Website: lowes
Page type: newsletter-management
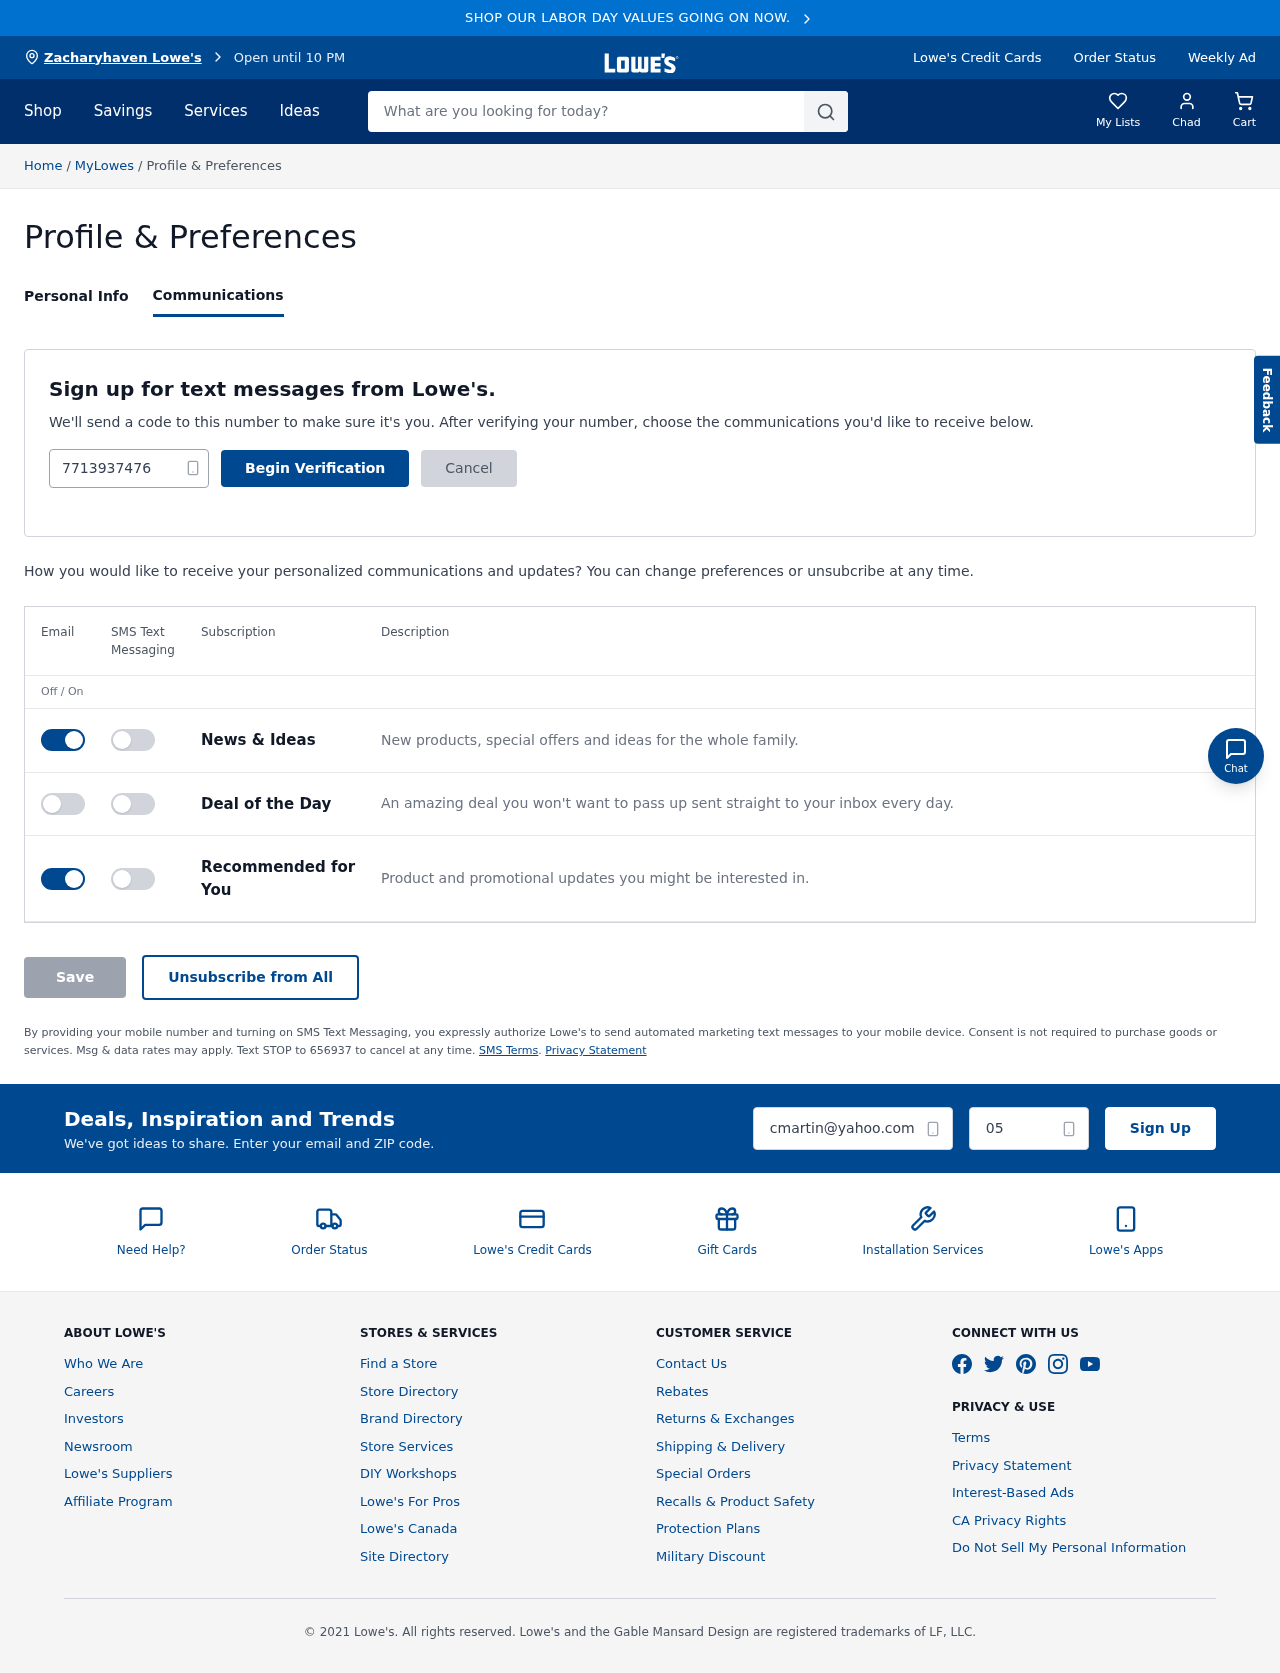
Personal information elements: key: PII_CITY
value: Zacharyhaven Lowe's
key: PII_EMAIL
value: cmartin@yahoo.com
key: PII_FIRSTNAME
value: Chad
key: PII_PHONE
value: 7713937476
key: PII_POSTCODE
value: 05946
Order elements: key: ORDER_NUM_ITEMS
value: Cart
Search elements: key: HEADER_SEARCH
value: What are you looking for today?